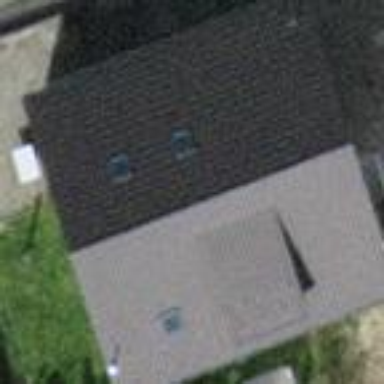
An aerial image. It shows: Simple house.